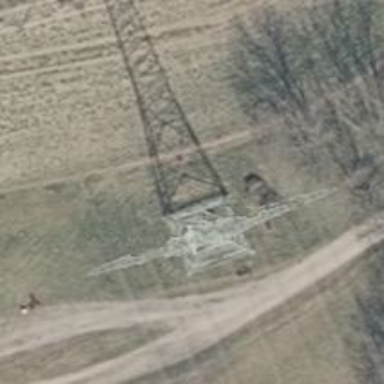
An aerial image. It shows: Power tower.